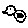
Label: bird